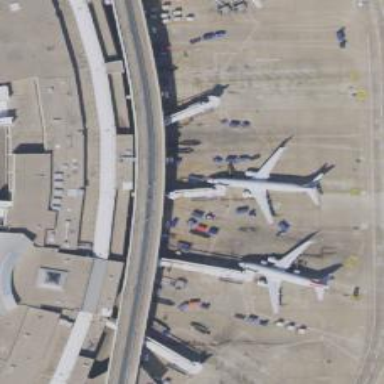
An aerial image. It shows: Airport gate.